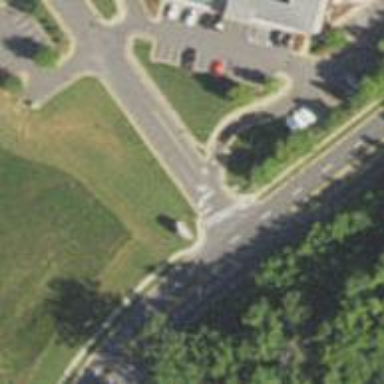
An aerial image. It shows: Stop road.